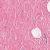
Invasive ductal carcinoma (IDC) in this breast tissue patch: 0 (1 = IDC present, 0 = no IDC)